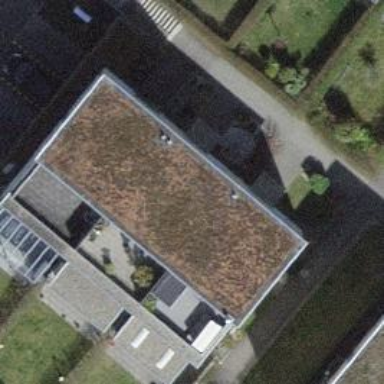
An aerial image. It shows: Flat-roofed building with multiple parts.